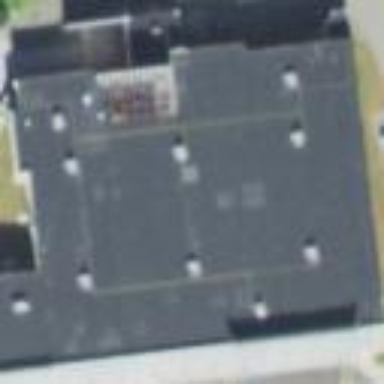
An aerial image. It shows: Building that houses trampoline park.